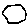
Label: hexagon